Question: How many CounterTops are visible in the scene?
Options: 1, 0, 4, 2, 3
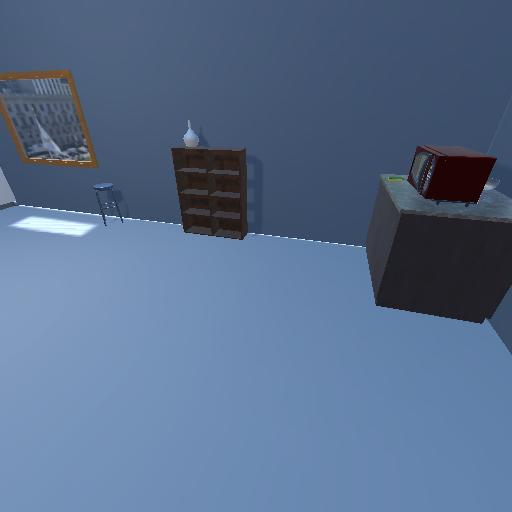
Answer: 1